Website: bh-photo
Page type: payment
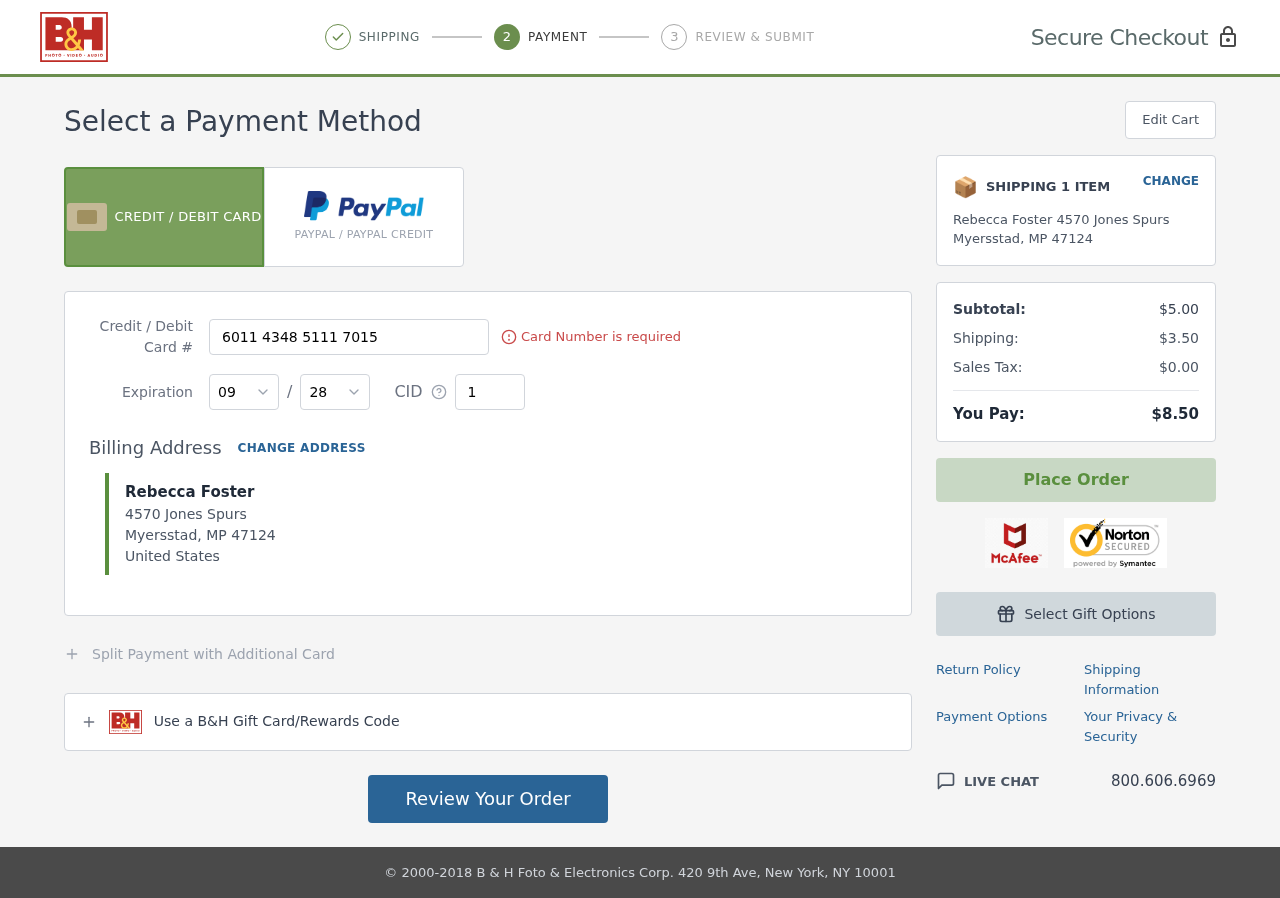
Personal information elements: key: PII_CARD_CVV
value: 151
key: PII_CARD_EXPIRY_MONTH
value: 09
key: PII_CARD_EXPIRY_YEAR
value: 28
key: PII_CARD_NUMBER
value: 6011 4348 5111 7015
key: PII_CITY
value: Myersstad
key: PII_COUNTRY
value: United States
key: PII_FULLNAME
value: Rebecca Foster
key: PII_POSTCODE
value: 47124
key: PII_STATE_ABBR
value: MP
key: PII_STREET
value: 4570 Jones Spurs
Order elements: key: ORDER_NUM_ITEMS
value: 1
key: ORDER_SUBTOTAL
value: $5.00
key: ORDER_SHIPPING_COST
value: $3.50
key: ORDER_TAX
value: $0.00
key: ORDER_TOTAL
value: $8.50